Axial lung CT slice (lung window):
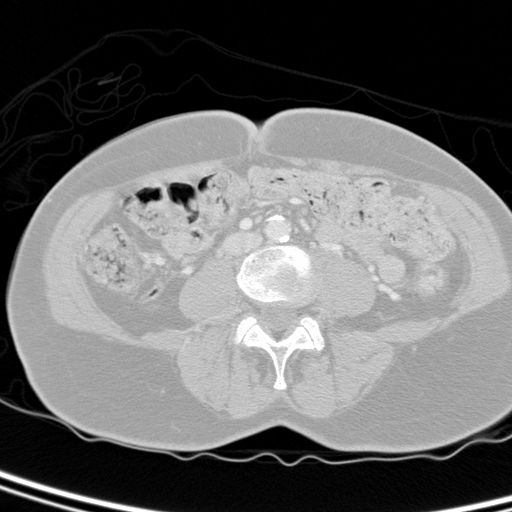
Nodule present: no